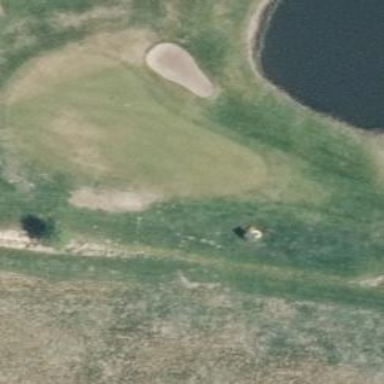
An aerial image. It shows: Golf green.